Question: I have 2 spanned text styles, One overflows onto a 2nd line and I'm trying to figure out how I can indent the 2nd line only. Does anyone have a solution that doesn't require me putting them in their own containers?

'''
<span class="step-a">STEP 3.</span><span class="step-b">This line is ok.</span>
<span class="step-a">STEP 4.</span><span class="step-b">I don't like the way this wraps</span>
<span class="step-a">STEP 5.</span><span class="step-b">This line is ok.</span>
.step-a { display:inline; color:#3498DB; font-size: 14px; text-transform:capitalize; vertical-align:baseline; }
.step-b { display:inline; color:#8e8e93; font-size: 16px; vertical-align:baseline; padding-left:10px; }
.step-b:after { content:"\A"; white-space:pre; }
'''
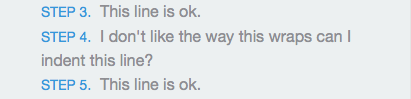
Answer: I have the css only way(<URL>:
'''
.step-a {
float: left;
display:inline;
color:#3498DB;
font-size: 14px;
text-transform:capitalize;
vertical-align:baseline;
}
.step-b {
color: #8e8e93;
font-size: 16px;
vertical-align: baseline;
padding-left: 10px;
display: block;
word-break: break-all;
overflow: hidden;
}
'''